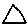
Label: triangle